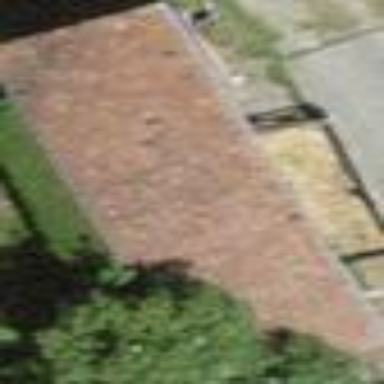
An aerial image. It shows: Barn.